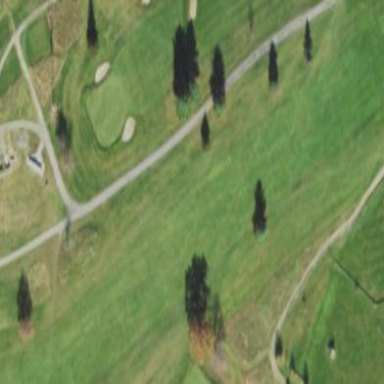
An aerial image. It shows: Grassy area designated as golf fairway.